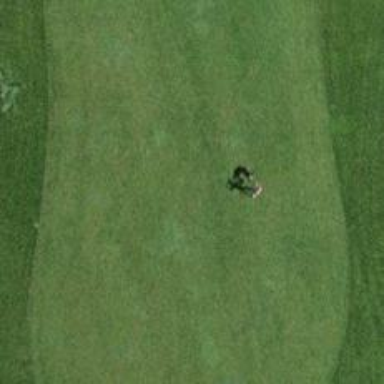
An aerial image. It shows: Golf hole.